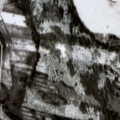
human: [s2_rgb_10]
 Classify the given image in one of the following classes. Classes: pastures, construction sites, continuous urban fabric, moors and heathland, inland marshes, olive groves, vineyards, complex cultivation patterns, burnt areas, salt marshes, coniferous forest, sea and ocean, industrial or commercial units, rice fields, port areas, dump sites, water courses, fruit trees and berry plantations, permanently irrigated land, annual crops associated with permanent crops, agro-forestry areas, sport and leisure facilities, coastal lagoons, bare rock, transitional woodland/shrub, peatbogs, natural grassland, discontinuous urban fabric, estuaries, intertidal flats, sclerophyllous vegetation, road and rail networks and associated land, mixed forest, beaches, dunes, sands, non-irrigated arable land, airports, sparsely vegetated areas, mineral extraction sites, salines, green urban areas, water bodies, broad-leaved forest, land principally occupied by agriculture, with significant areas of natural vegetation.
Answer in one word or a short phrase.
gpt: coniferous forest, mixed forest, transitional woodland/shrub, water bodies